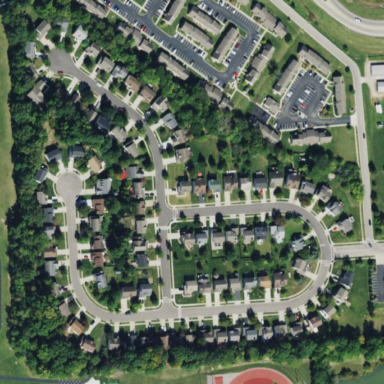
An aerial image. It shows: Residential area consisting of single-family homes.